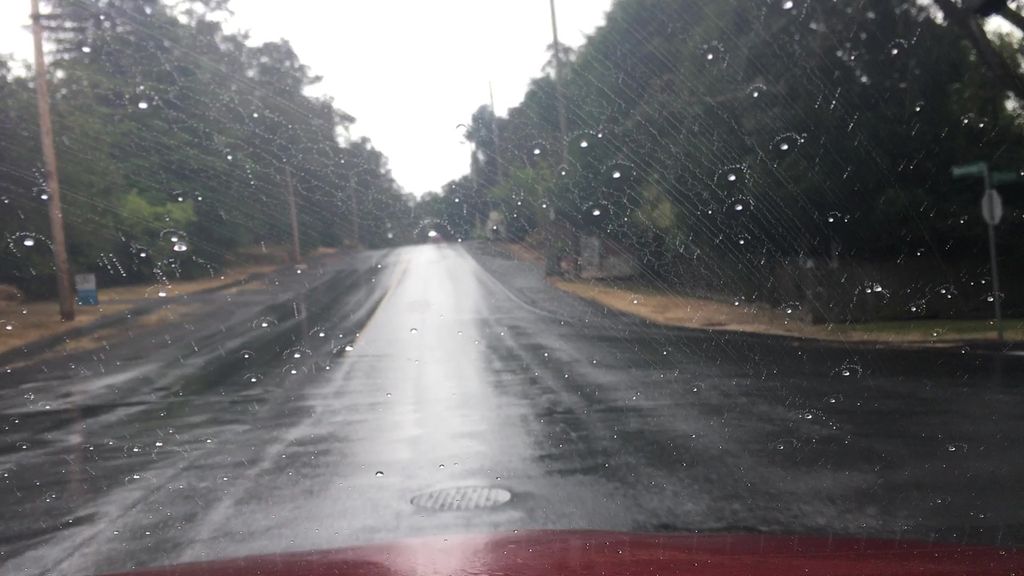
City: victoria